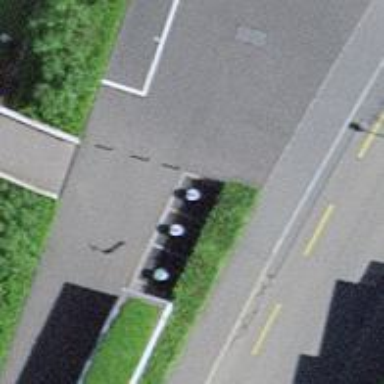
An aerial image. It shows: Waste disposal facility.